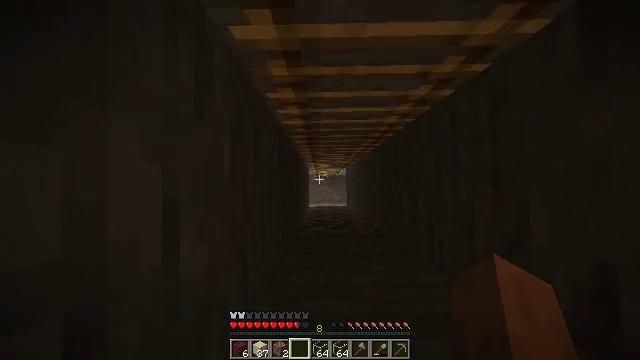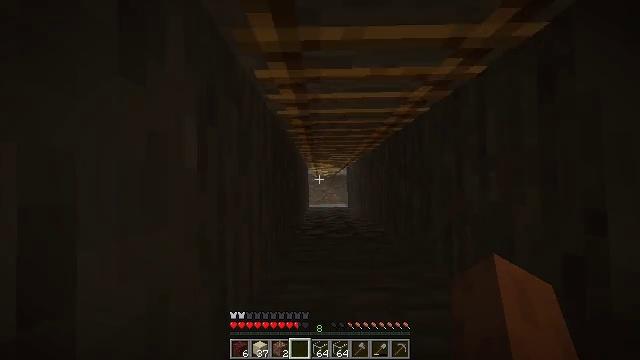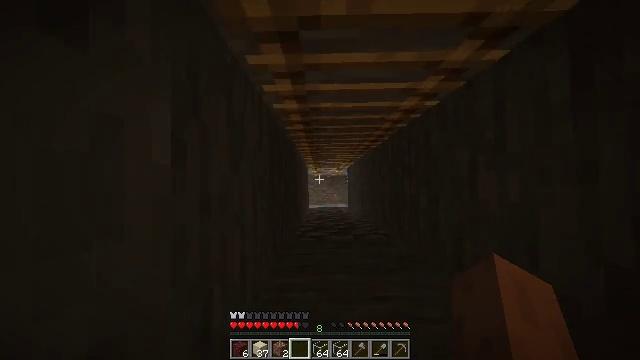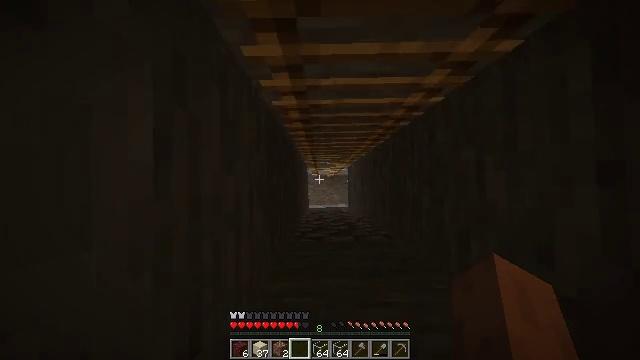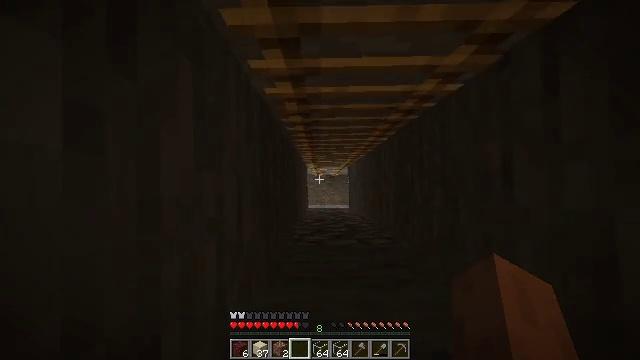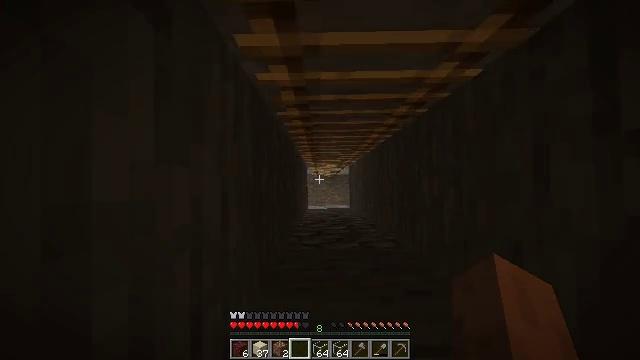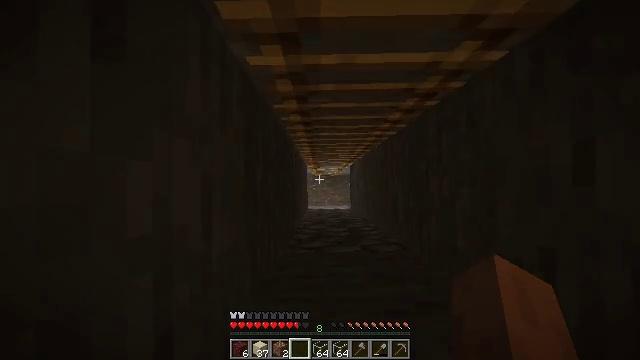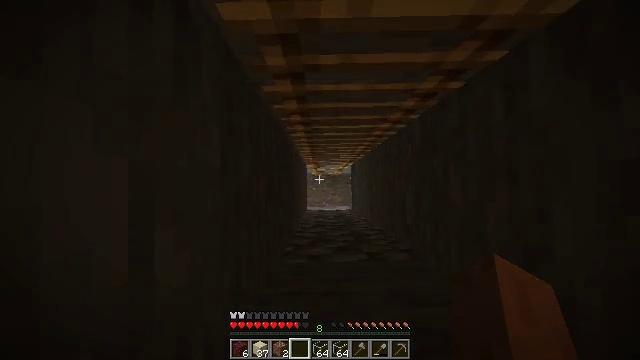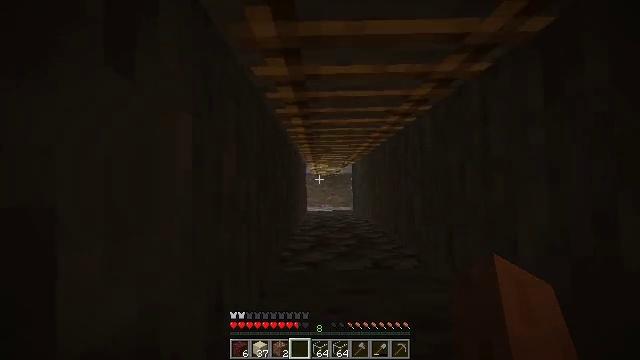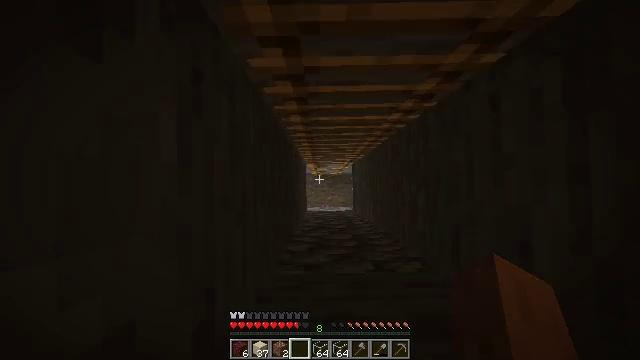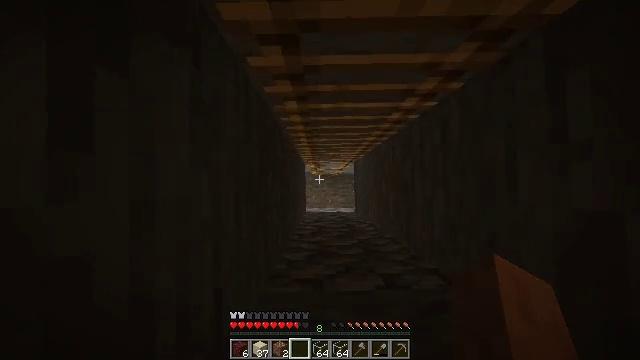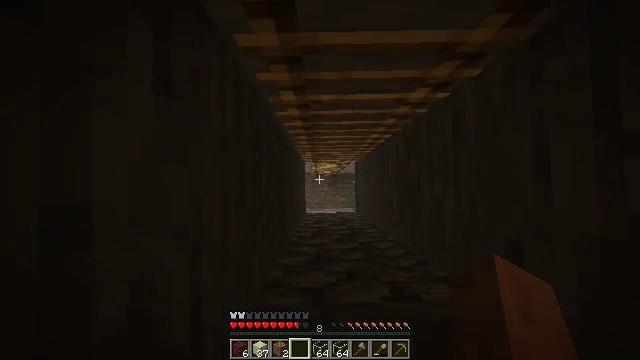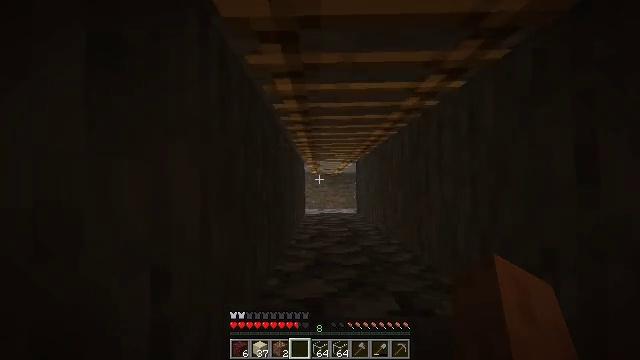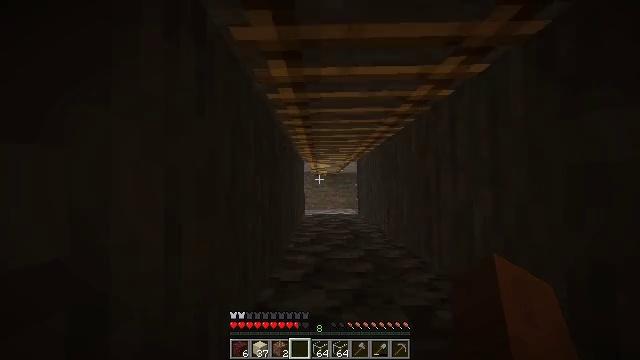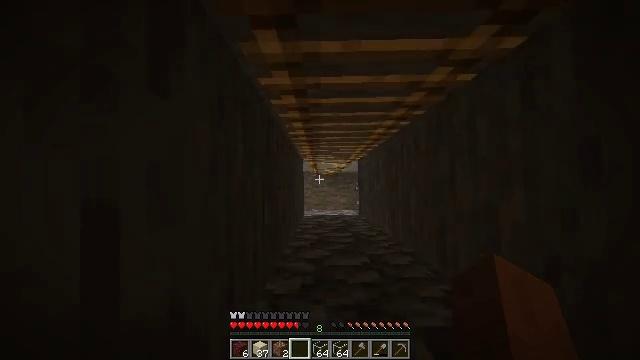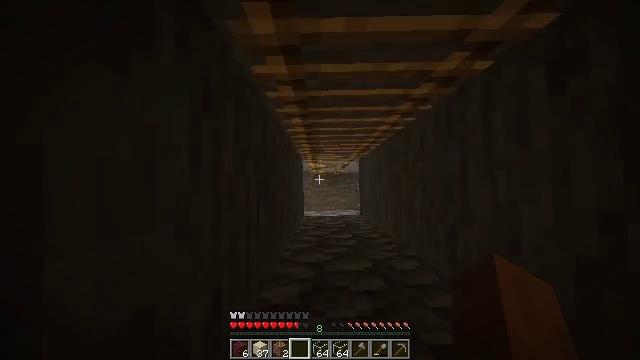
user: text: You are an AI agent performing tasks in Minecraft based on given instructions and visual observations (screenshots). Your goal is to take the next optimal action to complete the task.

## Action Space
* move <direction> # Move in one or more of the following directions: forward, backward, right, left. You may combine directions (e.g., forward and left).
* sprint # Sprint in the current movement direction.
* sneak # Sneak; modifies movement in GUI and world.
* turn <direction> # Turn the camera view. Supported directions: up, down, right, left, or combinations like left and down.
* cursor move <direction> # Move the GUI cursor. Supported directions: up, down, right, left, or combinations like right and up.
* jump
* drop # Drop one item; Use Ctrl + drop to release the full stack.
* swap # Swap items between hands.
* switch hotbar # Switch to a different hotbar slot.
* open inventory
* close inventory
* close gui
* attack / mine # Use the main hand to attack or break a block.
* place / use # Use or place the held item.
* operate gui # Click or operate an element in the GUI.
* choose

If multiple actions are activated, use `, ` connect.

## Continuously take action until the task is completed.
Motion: motion action
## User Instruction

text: Attack the hopper to gather it.
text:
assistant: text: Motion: no_op
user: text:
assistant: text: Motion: no_op
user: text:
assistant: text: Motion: no_op
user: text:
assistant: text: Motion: no_op
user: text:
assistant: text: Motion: no_op
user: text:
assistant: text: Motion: no_op
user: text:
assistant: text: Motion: no_op
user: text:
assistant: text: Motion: no_op
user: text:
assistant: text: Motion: no_op
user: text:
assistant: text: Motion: no_op
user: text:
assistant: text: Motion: no_op
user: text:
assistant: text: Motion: no_op
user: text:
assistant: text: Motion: no_op
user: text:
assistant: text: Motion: no_op
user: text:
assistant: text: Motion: no_op
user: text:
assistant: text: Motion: no_op
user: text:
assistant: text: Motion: no_op
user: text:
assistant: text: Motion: no_op
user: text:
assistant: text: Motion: no_op
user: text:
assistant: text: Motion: no_op
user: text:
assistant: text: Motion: no_op
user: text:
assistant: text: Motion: no_op
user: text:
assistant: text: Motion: no_op
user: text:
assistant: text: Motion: no_op
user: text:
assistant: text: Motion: no_op
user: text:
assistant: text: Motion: no_op
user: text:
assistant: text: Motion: no_op
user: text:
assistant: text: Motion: no_op
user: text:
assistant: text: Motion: no_op
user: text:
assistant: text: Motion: no_op